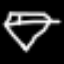
Label: diamond